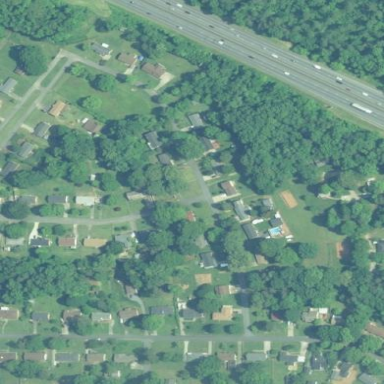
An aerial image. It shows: Residential area composed of single-family homes.